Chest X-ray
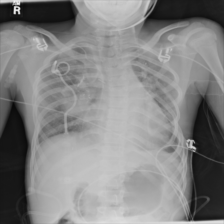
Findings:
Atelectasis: negative
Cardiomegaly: negative
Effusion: negative
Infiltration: negative
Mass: positive
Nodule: negative
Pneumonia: negative
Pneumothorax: positive
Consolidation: positive
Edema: negative
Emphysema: negative
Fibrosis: negative
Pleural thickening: negative
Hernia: negative